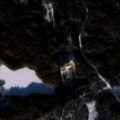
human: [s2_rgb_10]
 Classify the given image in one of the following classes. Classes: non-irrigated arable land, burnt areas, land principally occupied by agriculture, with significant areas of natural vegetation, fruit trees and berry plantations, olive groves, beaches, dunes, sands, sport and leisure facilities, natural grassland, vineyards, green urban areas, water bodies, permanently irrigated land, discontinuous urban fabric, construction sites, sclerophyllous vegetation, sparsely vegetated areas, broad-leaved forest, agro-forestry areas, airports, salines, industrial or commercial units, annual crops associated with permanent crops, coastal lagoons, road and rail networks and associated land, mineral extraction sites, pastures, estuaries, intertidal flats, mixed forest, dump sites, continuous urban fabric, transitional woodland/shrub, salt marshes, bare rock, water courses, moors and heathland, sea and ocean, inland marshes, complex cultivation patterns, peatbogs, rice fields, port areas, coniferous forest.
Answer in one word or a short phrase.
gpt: coniferous forest, mixed forest